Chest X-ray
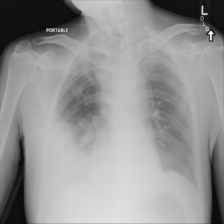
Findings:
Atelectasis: negative
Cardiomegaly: negative
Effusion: negative
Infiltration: positive
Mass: negative
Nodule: negative
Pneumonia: negative
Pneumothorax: negative
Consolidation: negative
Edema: negative
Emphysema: negative
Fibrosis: negative
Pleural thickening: negative
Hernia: negative